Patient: sex M, age 49
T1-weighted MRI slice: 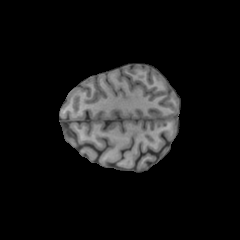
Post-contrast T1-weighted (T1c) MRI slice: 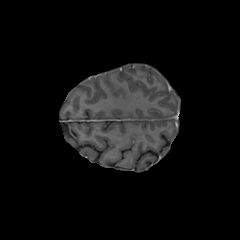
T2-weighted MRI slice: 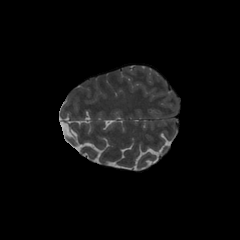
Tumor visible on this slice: no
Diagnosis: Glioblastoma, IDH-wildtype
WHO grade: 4